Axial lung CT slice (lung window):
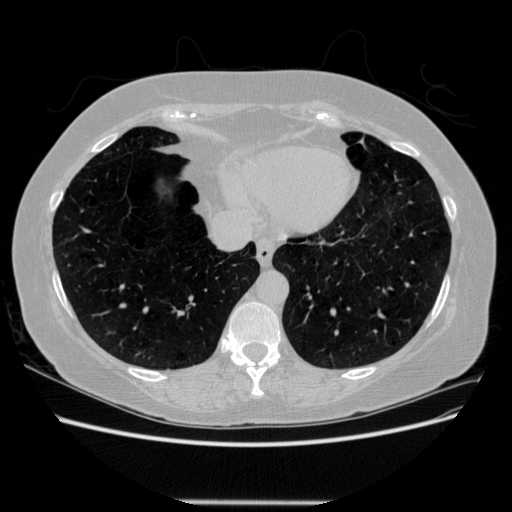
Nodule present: no